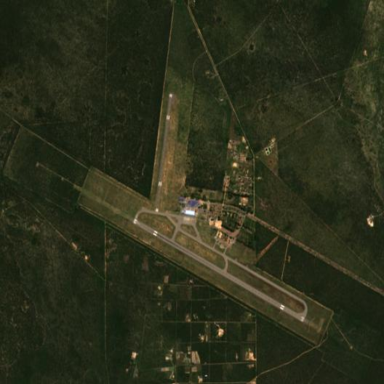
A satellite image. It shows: International aerodrome.